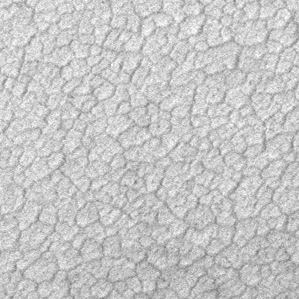
Label: frost